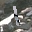
Label: 1